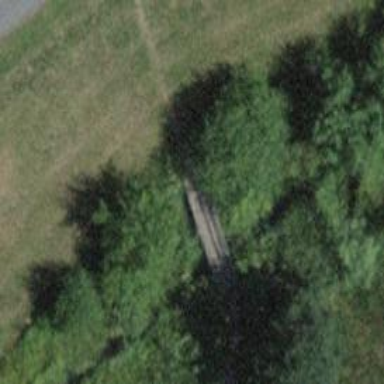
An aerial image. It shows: Path bridge with gravel surface.